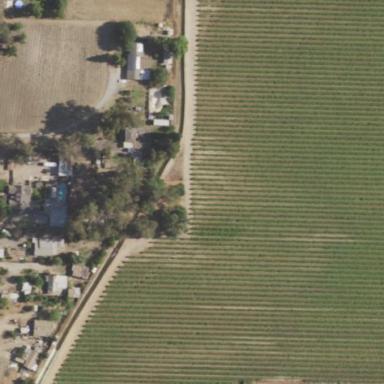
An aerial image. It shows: Vineyard.